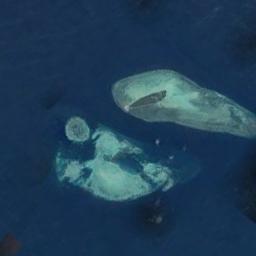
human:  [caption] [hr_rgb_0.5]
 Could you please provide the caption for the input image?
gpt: The island is desolate .

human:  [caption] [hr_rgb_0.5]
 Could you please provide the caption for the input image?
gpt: There are two islands of different shapes .

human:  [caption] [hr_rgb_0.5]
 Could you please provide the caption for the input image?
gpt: Some islands with beaches are surrounded by deep blue waters .

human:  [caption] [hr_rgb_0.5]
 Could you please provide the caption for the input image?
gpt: Two irregular white islands surrounded by blue waters .

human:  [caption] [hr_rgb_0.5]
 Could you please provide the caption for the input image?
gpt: There are several green island on a blue sea .